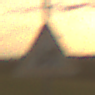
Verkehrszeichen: Gegenverkehr
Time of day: SunriseSunset
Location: Outdoor (Nature)
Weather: PartlyCloudy
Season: NotSpecified
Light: Natural